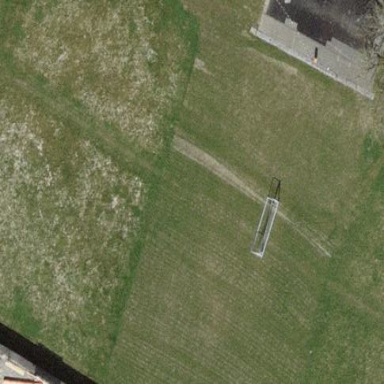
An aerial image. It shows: Soccer pitch designated for leisure and sports activities.